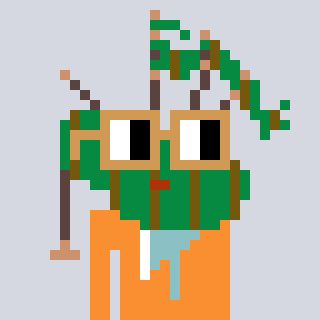
a pixel art character with square brown glasses, a bagpipe-shaped head and a orange-colored body on a cool background